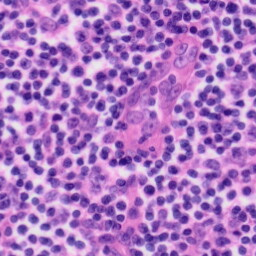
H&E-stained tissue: Tonsil